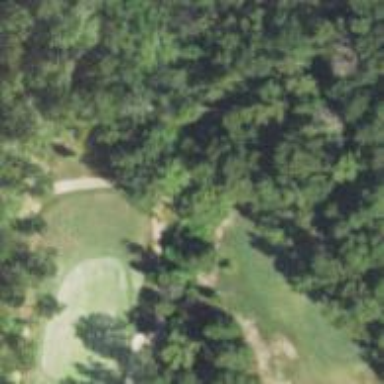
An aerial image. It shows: Service road used as golf cart path.